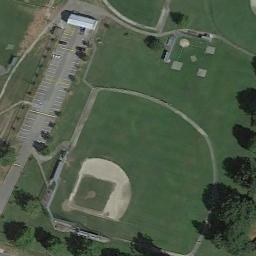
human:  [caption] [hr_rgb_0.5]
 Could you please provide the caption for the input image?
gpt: The baseball field is sparsely covered by vegetation .

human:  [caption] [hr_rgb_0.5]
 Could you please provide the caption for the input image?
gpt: A baseball diamond is next to many trees by the road .

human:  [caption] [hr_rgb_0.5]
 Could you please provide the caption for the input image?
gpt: A baseball diamond on the lawn with some trees on its corner and a parking lot beside .

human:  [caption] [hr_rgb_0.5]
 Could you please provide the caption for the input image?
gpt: There is a baseball diamond in the grass next to the parking lot .

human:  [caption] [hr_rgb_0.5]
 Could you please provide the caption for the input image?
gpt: A house is next to the baseball diamond .